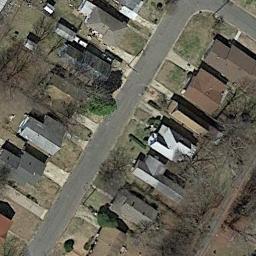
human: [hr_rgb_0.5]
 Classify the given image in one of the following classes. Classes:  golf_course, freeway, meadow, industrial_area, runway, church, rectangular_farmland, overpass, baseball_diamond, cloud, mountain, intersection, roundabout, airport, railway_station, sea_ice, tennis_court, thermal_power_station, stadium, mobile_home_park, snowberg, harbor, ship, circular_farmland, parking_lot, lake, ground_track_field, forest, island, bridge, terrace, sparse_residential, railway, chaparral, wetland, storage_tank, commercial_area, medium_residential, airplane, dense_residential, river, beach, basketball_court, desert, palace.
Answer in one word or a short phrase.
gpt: medium_residential